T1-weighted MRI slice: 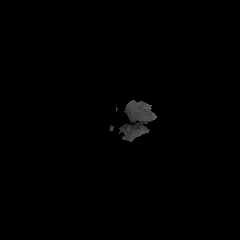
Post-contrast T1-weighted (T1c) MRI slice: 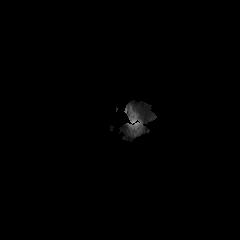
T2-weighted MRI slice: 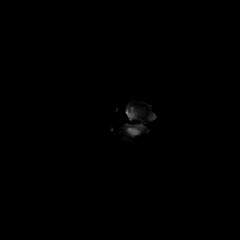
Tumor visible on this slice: no